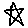
Label: star